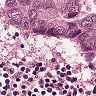
Metastatic tissue present: yes